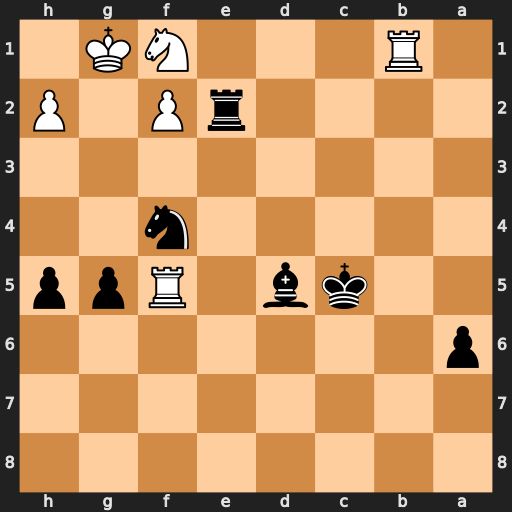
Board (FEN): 8/8/p7/2kb1Rpp/5n2/8/4rP1P/1R3NK1
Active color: b
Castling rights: -
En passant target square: -
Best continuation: Nh3#